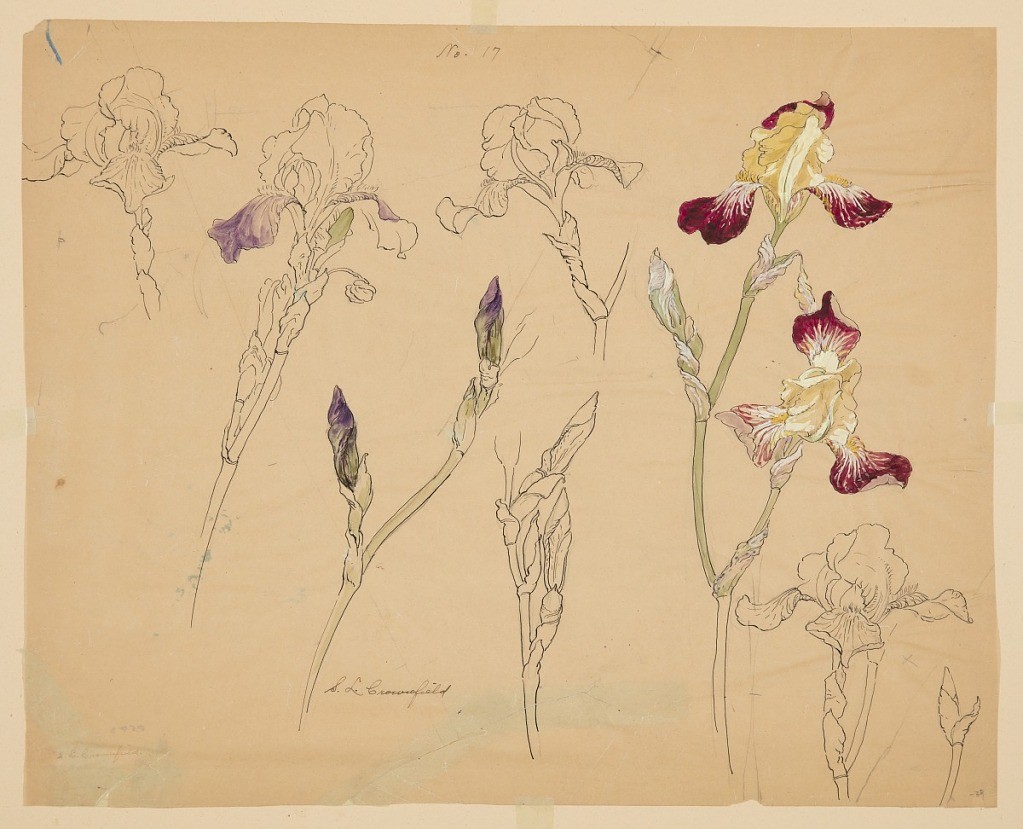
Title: Studies of Irises
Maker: Sophia L. Crownfield, American, 1862–1929
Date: early 20th century
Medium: Graphite, pen and ink, brush and watercolor on yellow tracing paper
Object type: Drawing
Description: Seven studies of irises in various stages of bloom. Three of the designs are colored with purple, green, yellow and red watercolor.